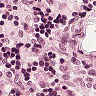
Metastatic tissue present: no